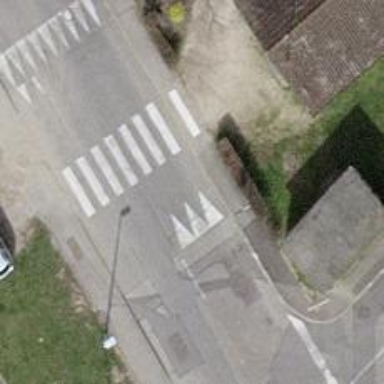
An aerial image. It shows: Bump for traffic calming.